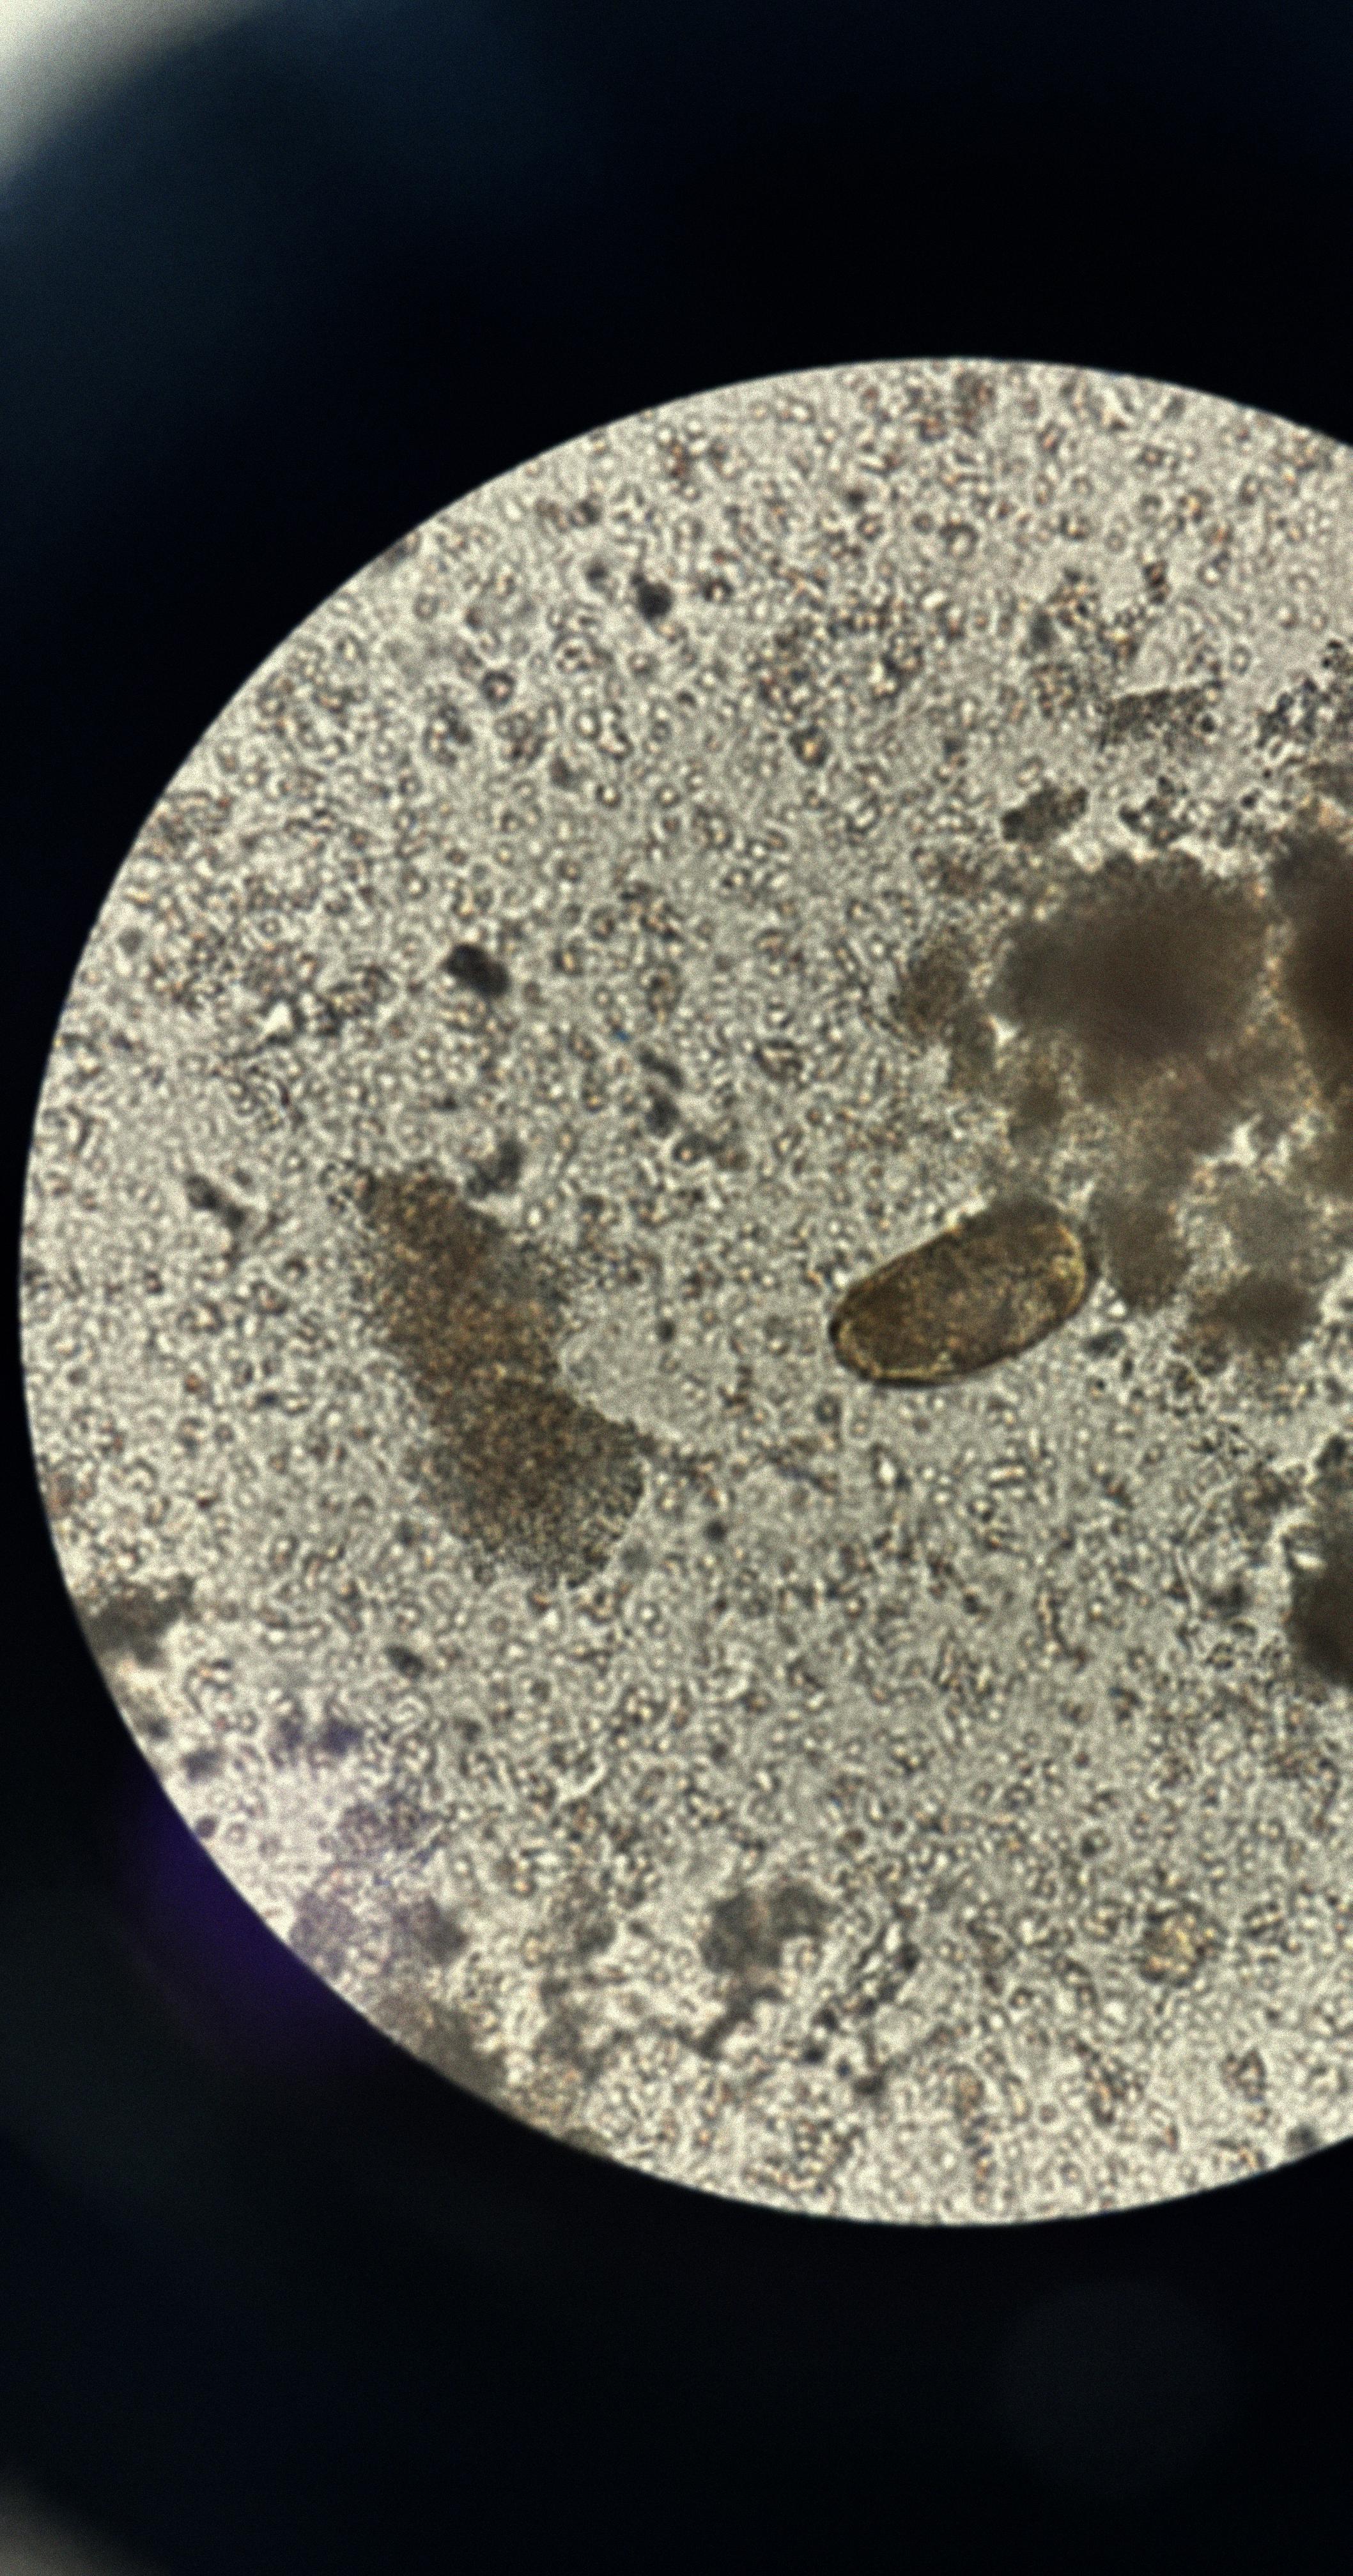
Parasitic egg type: Paragonimus spp